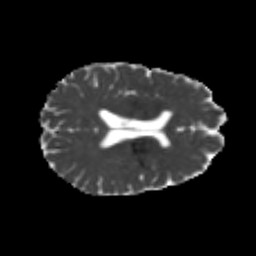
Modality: MD
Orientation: axial
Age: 22
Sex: female
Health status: healthy
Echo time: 0.074 s